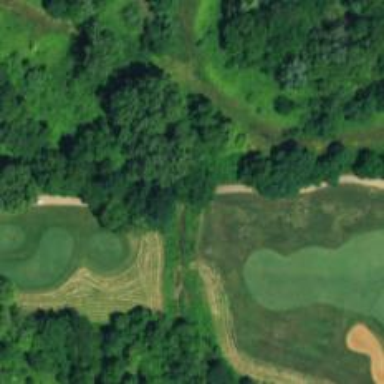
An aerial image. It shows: Service road with bridge used as golf cart path.